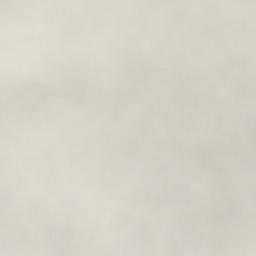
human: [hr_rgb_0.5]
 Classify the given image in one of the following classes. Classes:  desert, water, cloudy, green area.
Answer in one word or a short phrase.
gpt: cloudy